高二 · 解析几何
11. 如图所示, $F_{1}, F_{2}$ 分别为粗圆的左、右焦点, 椭圆上点 $M$的横坐标等于右焦点的横坐标, 其纵坐标等于短半轴长的 $\frac{2}{3}$, 求椭圆的离心率.

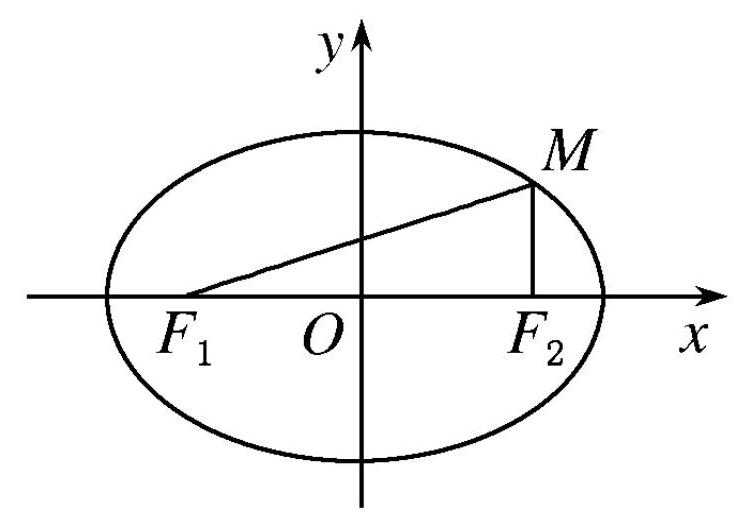
答案: ：解 设椭圆的长半轴、短半轴、半焦距长分别为 $a, b, c$.

则焦点为 $F_{1}(-c, 0), F_{2}(c, 0), M$ 点的坐标为 $\left(c, \frac{2}{3} b\right)$, 则 $\triangle M F_{1} F_{2}$为直角三角形.

$\therefore\left|F_{1} F_{2}\right|^{2}+\left|M F_{2}\right|^{2}=\left|M F_{1}\right|^{2}$,

即 $4 c^{2}+\frac{4}{9} b^{2}=\left|M F_{1}\right|^{2}$.
而 $\left|M F_{1}\right|+\left|M F_{2}\right|=\sqrt{4 c^{2}+\frac{4}{9} b^{2}}+\frac{2}{3} b=2 a ，$

整理得 $3 c^{2}=3 a^{2}-2 a b$.

又 $c^{2}=a^{2}-b^{2}$, 所以 $3 b=2 a$, 所以 $\frac{b^{2}}{a^{2}}=\frac{4}{9}$.

$\therefore e^{2}=\frac{c^{2}}{a^{2}}=\frac{a^{2}-b^{2}}{a^{2}}=1-\frac{b^{2}}{a^{2}}=\frac{5}{9}, \quad \therefore e=\frac{\sqrt{5}}{3}$.